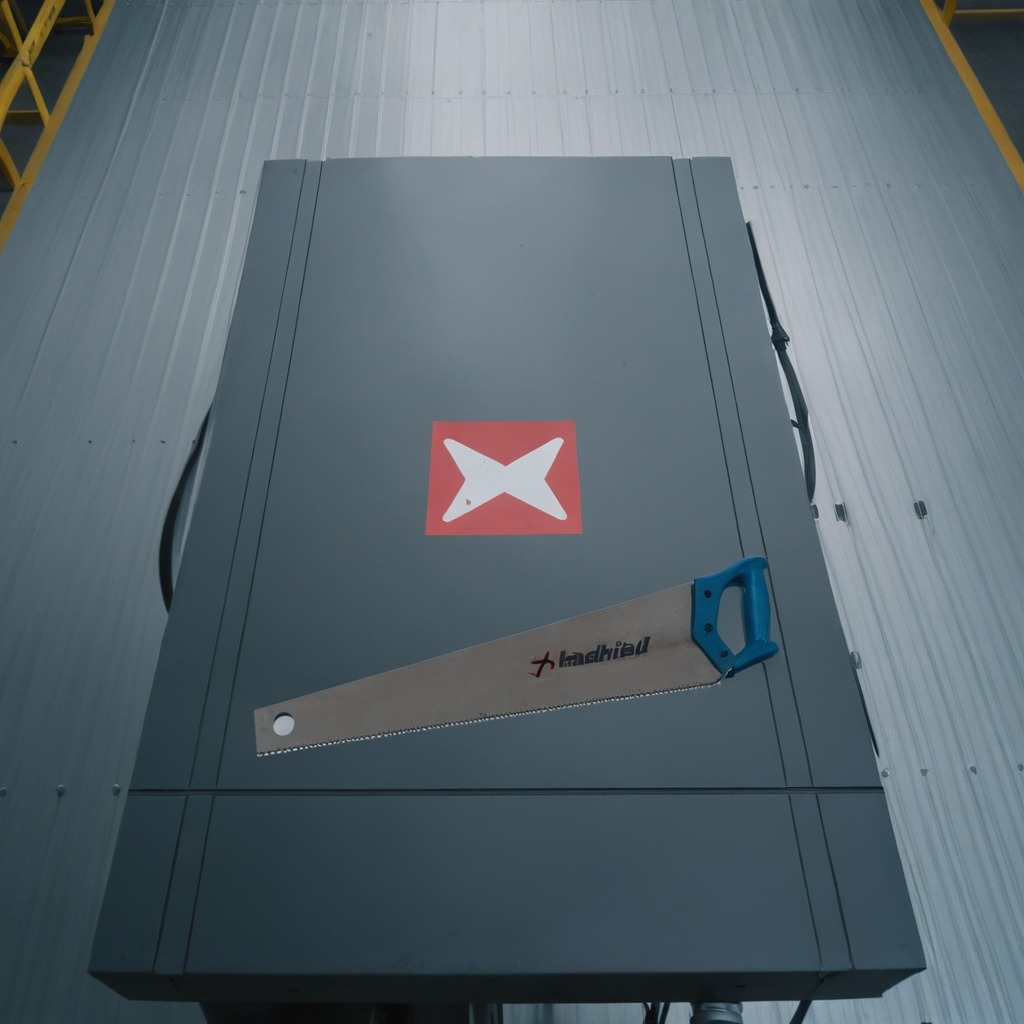
A metal saw is lying on the toolbox surface.